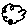
Label: cloud